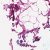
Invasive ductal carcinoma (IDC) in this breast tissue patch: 0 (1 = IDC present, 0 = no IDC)